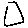
Label: square